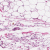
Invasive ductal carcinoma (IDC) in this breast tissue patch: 0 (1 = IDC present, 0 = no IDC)